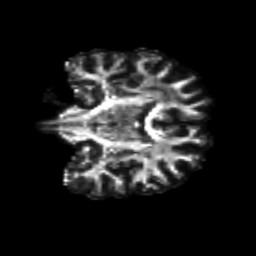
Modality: FA
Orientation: coronal
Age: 35
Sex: male
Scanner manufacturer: siemens
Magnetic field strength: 3 T
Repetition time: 8.6 s
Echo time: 0.095 s